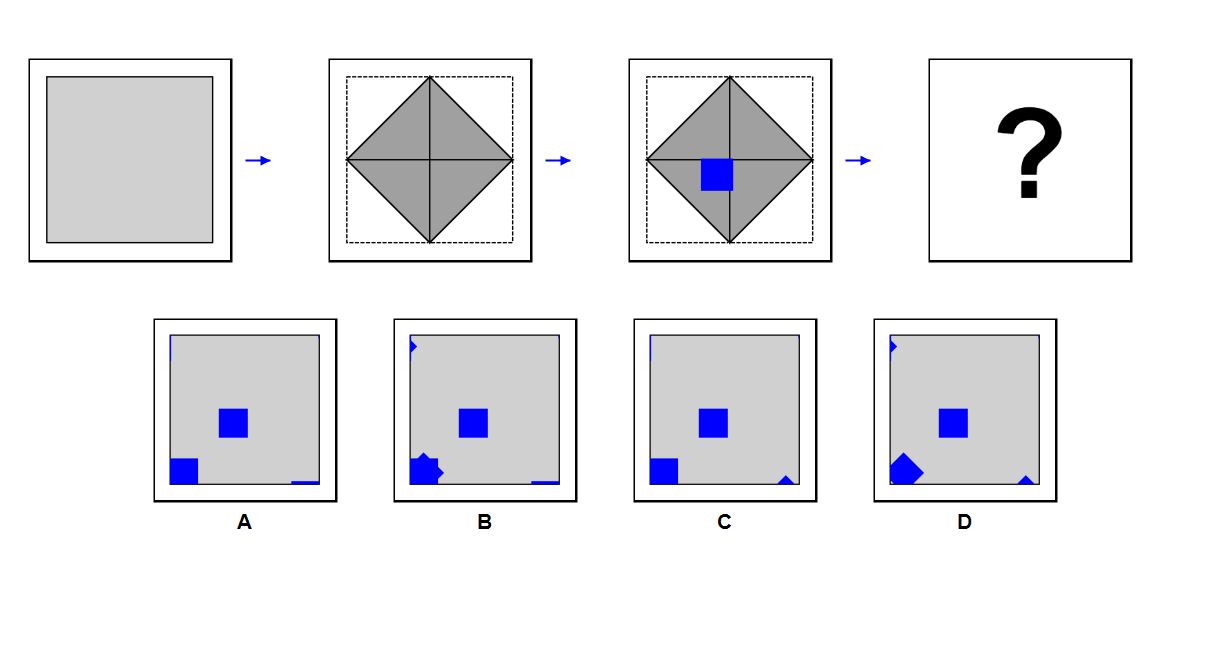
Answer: A